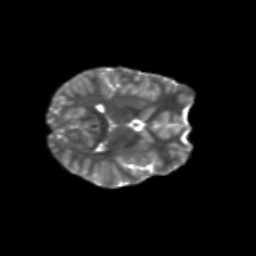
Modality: T2w
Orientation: axial
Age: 9
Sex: female
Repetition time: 9.512 s
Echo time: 0.089 s